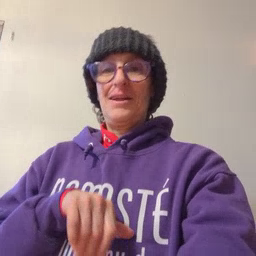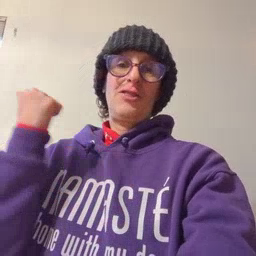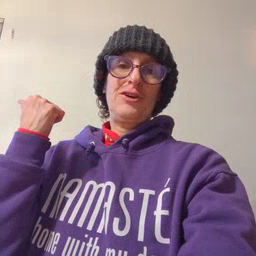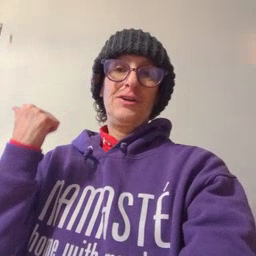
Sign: another